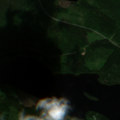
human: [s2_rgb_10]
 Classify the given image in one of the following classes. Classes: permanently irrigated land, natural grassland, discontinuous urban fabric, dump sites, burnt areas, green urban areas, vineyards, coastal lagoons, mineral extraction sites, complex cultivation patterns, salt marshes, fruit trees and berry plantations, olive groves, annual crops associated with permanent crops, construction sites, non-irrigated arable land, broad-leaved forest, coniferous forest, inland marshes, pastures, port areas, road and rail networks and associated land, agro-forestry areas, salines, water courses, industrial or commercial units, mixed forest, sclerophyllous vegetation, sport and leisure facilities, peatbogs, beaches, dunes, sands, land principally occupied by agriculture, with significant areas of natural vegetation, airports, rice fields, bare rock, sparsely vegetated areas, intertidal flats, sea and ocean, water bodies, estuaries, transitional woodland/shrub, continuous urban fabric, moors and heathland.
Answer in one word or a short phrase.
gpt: mixed forest, transitional woodland/shrub, water bodies